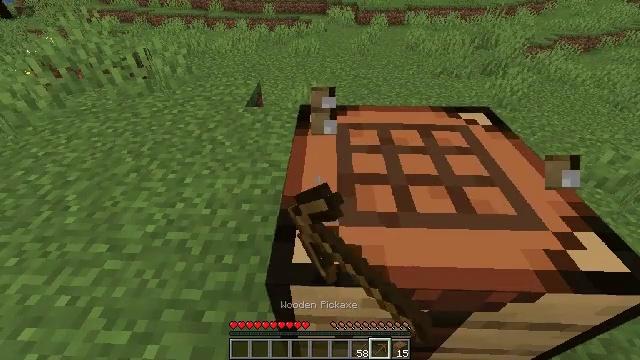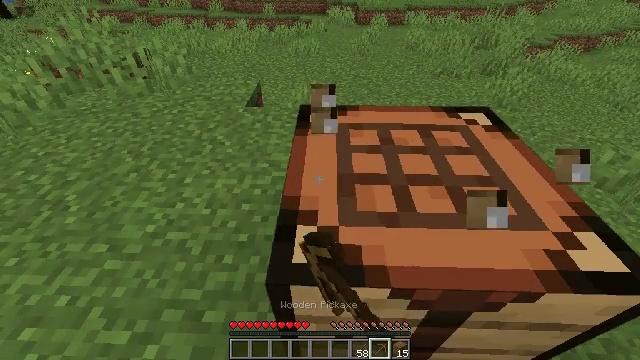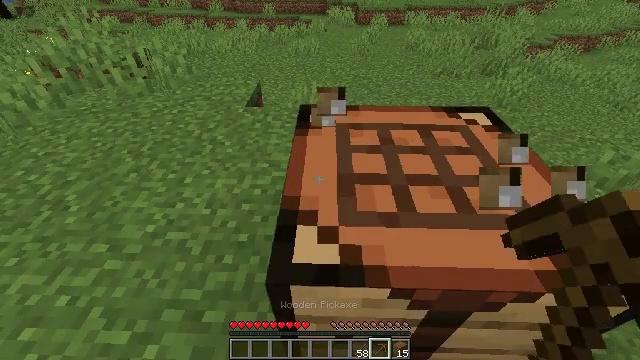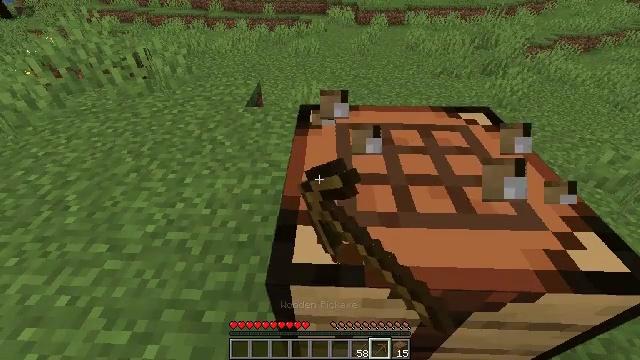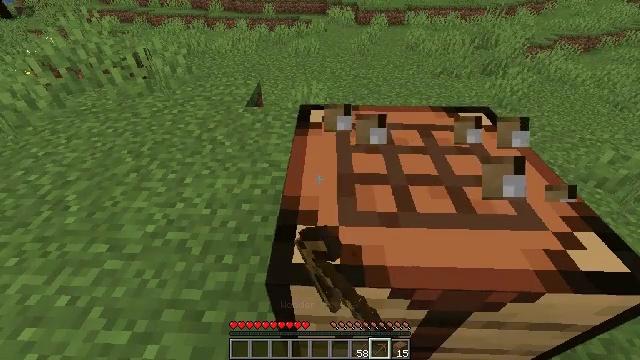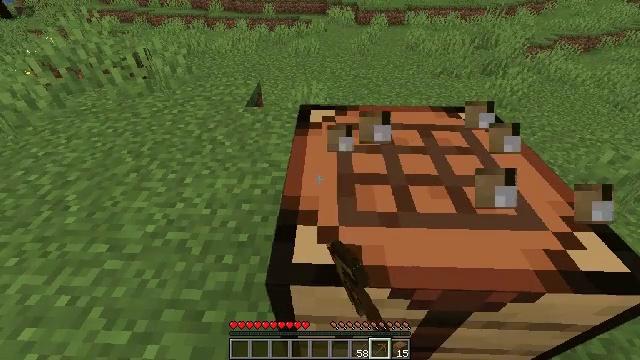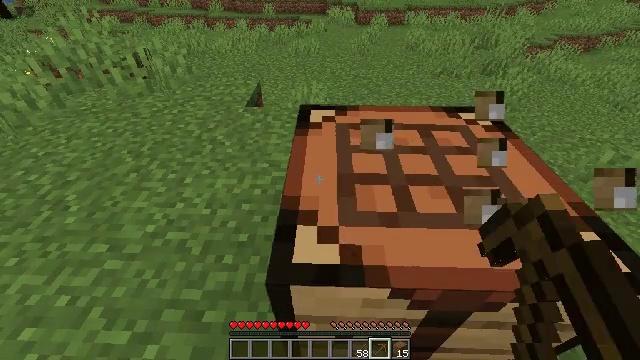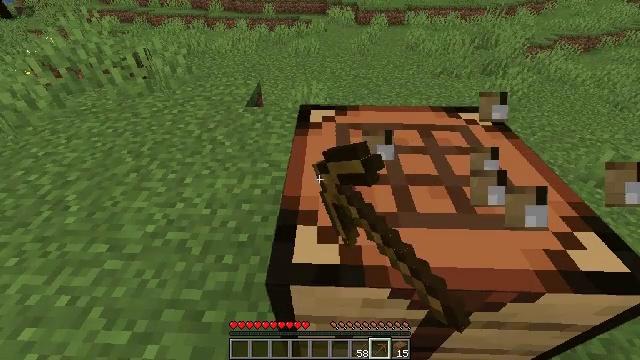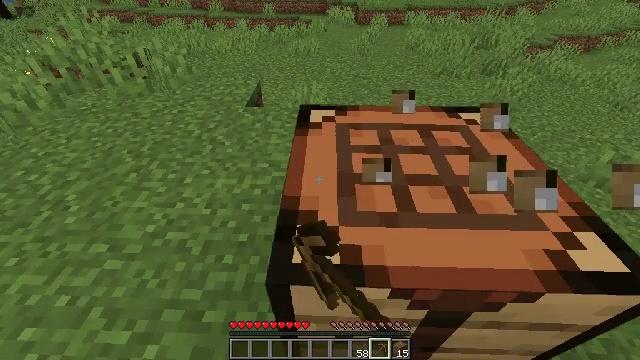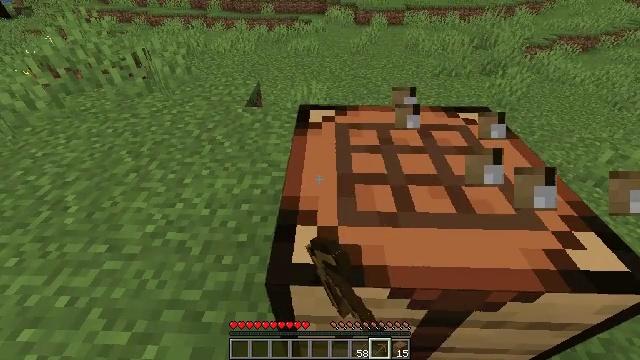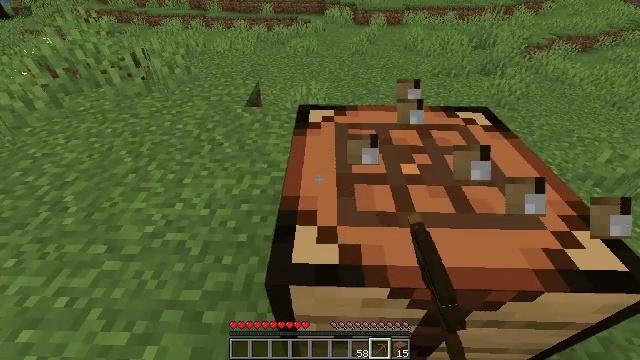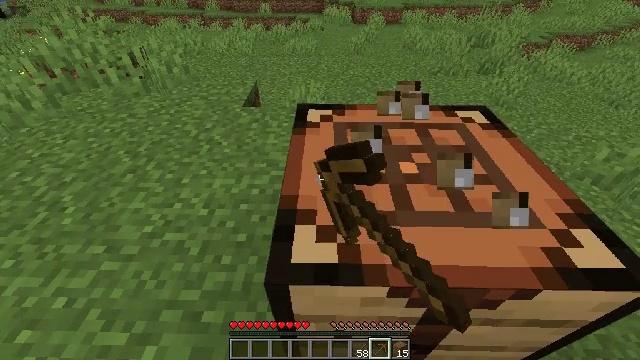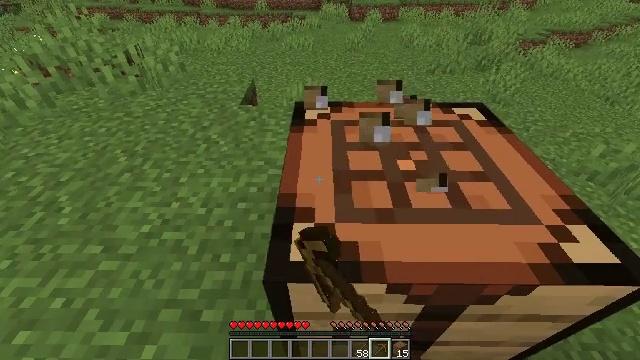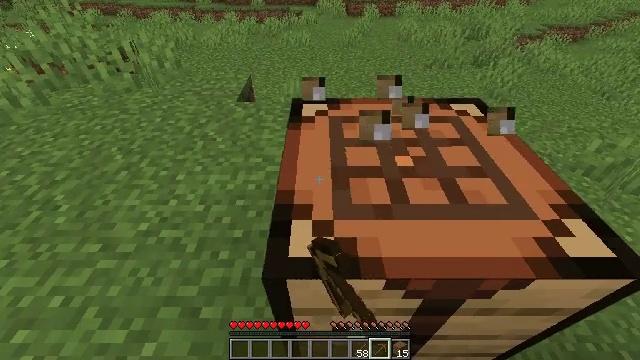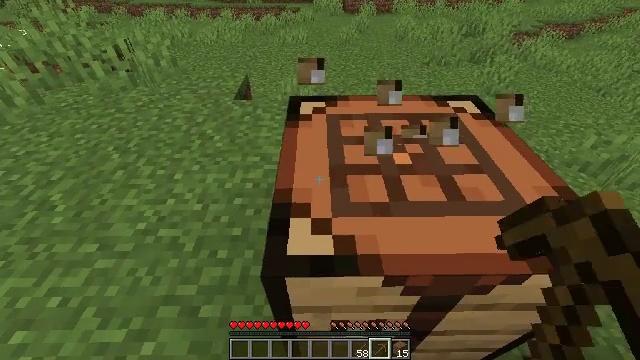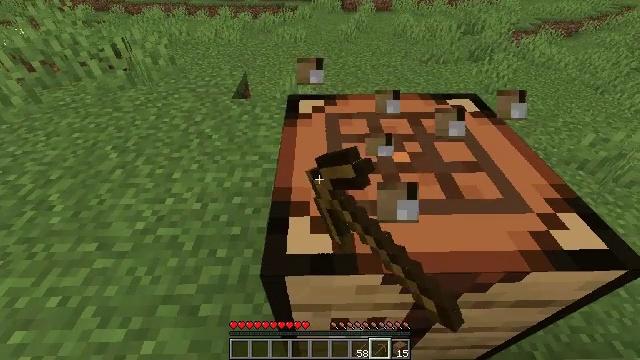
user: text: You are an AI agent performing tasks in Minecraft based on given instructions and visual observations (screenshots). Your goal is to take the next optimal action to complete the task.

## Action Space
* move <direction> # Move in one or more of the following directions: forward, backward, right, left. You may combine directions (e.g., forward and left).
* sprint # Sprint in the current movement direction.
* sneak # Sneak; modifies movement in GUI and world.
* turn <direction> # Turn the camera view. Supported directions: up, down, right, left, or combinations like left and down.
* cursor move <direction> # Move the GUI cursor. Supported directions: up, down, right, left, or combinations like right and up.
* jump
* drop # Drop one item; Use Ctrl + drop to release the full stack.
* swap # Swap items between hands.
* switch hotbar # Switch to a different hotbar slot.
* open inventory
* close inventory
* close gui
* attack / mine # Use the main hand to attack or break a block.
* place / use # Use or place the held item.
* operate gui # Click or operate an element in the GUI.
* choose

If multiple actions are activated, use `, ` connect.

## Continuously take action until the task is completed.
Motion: motion action
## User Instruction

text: Recycle the crafting table.
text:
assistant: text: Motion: attack / mine
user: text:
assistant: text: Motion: attack / mine
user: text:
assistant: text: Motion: attack / mine
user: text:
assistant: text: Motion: attack / mine
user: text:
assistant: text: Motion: attack / mine
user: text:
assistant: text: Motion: attack / mine
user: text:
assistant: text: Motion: attack / mine
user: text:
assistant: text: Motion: attack / mine
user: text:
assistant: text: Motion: attack / mine
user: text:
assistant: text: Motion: attack / mine
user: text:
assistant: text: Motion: attack / mine
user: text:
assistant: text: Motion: attack / mine
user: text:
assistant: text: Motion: attack / mine
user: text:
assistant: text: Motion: attack / mine
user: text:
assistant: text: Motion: attack / mine
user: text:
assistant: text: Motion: attack / mine
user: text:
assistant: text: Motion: attack / mine
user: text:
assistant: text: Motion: attack / mine
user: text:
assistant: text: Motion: attack / mine
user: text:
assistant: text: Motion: attack / mine
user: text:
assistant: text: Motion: attack / mine
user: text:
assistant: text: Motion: attack / mine
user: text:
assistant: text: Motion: attack / mine
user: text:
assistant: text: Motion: attack / mine
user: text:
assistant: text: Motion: attack / mine
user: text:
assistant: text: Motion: attack / mine
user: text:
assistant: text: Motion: attack / mine
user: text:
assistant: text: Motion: attack / mine
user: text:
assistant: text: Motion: attack / mine
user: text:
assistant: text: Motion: attack / mine